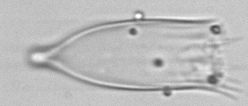
Label: Favella